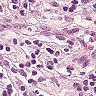
Metastatic tissue present: no